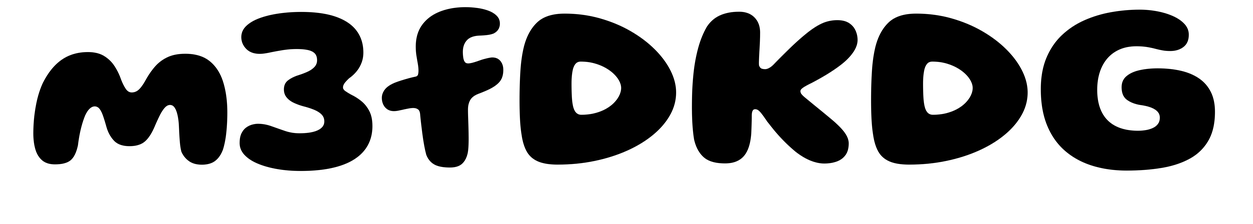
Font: Gluten_Bold